Interaction volume radius: 10 \u00c5
Interaction volume height: 15 \u00c5
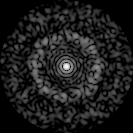
Disorder parameter: 0.8147